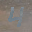
Label: 4